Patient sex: M
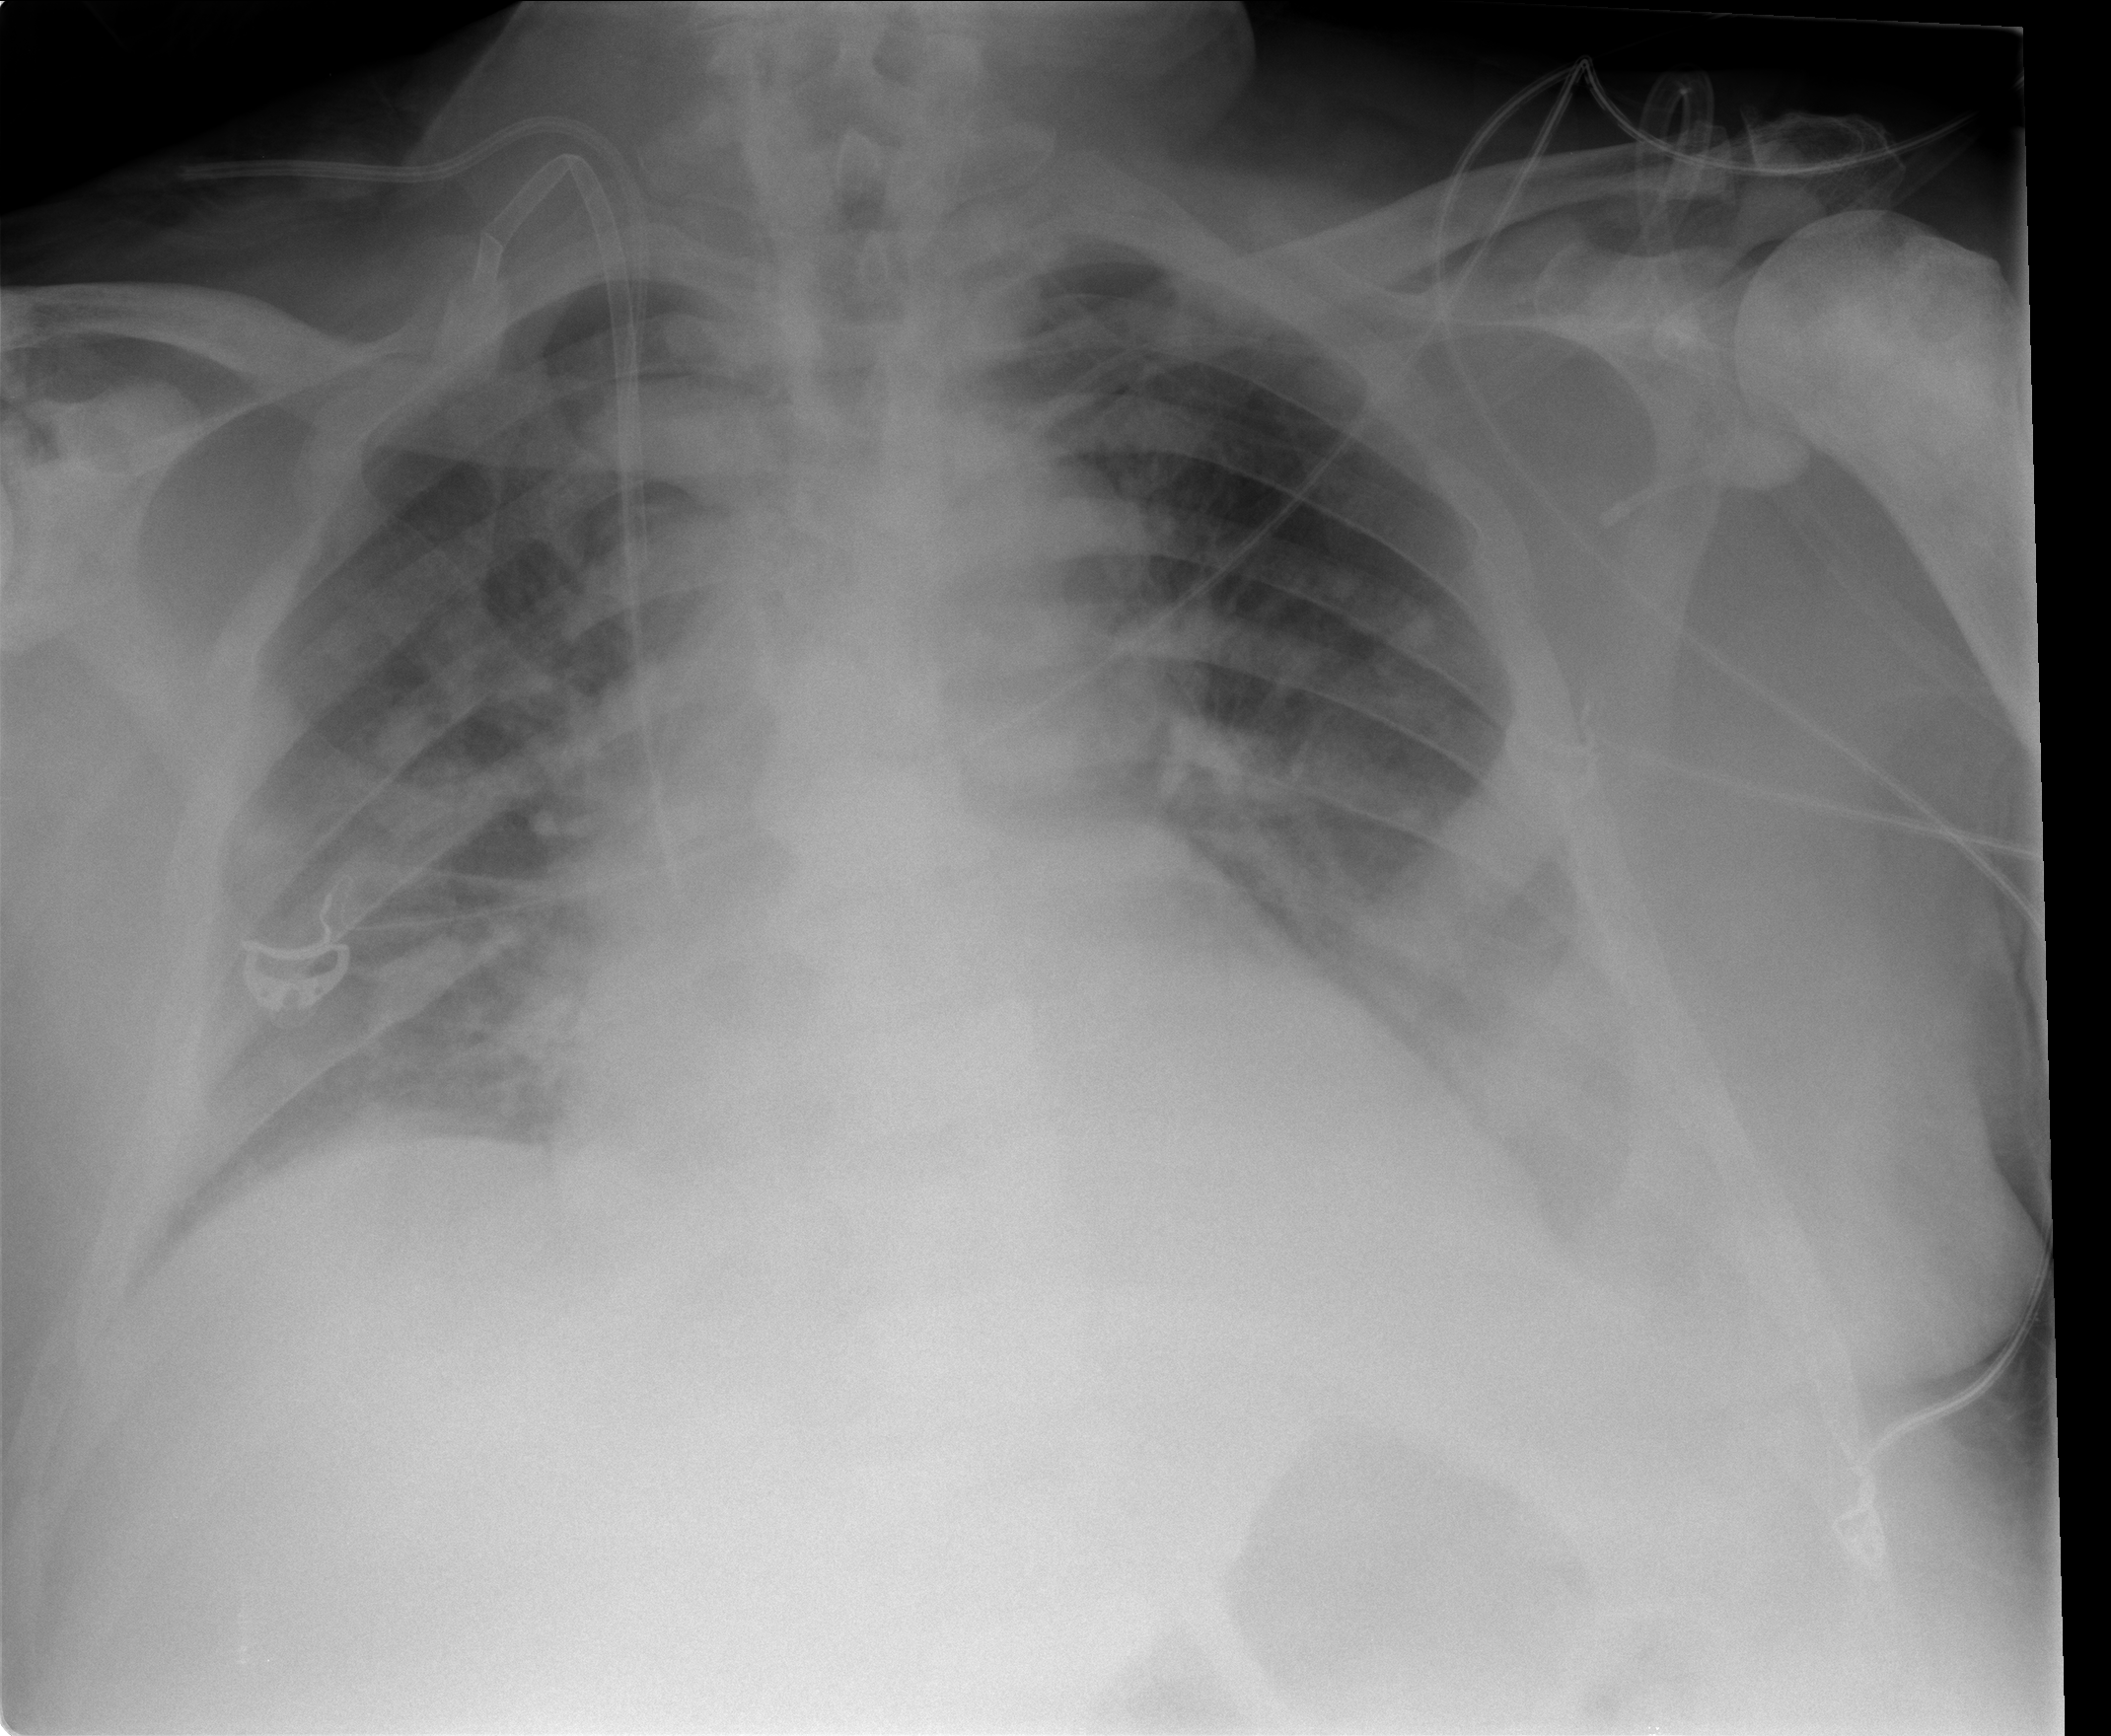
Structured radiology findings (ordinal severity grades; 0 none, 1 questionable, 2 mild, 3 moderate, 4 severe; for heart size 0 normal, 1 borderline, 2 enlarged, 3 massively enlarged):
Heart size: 1
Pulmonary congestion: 2
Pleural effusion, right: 2
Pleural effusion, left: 3
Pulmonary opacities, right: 2
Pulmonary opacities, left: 2
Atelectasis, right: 2
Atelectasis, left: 2